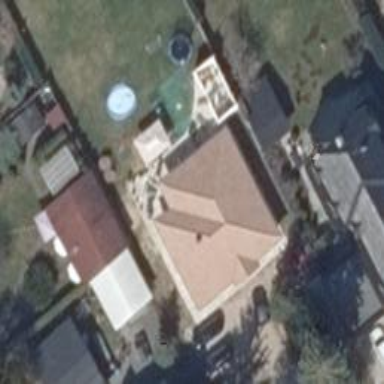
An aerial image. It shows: Detached building with hipped roof.